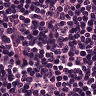
Metastatic tissue present: no